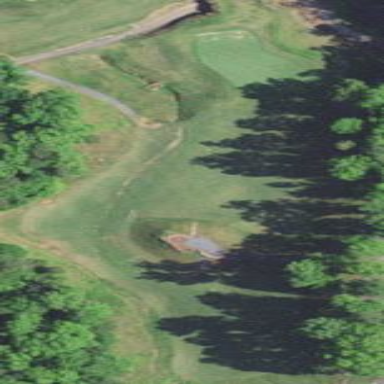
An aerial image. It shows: Rough grassy area used for golf.